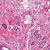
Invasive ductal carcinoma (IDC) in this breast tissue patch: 0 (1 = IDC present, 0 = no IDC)